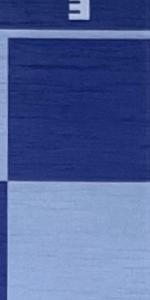
Label: Empty